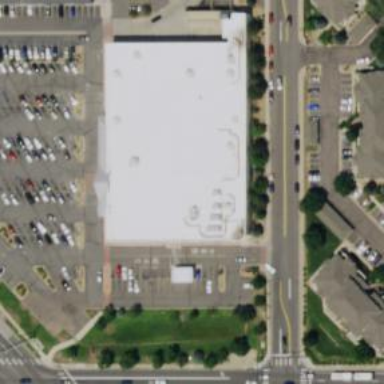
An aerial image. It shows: Retail building housing supermarket.